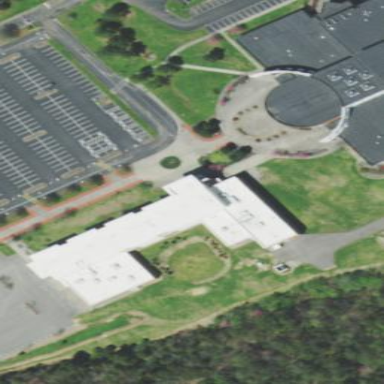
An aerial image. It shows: College building.